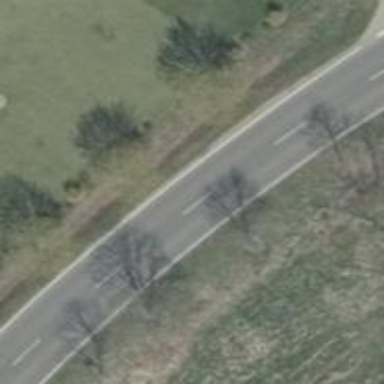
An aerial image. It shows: Secondary road with asphalt surface.